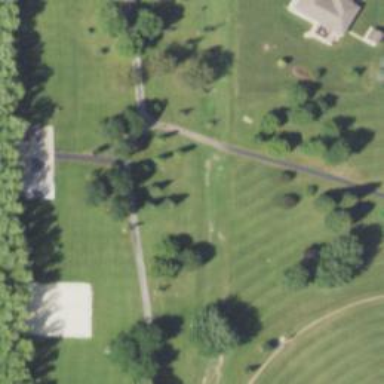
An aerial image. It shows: Disc golf hole.